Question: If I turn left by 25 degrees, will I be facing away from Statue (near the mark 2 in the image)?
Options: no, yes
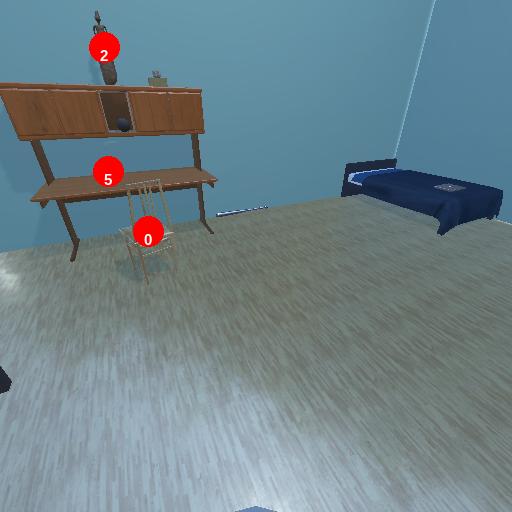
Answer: no